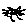
Label: cat